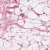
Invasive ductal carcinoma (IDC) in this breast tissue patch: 0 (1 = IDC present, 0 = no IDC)